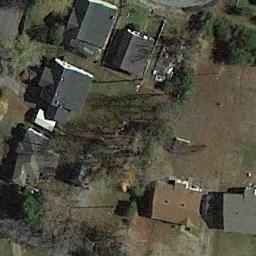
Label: medium_residential